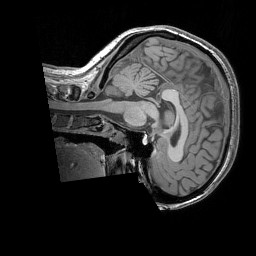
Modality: T1w
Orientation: sagittal